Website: slack
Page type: stored-credit-cards
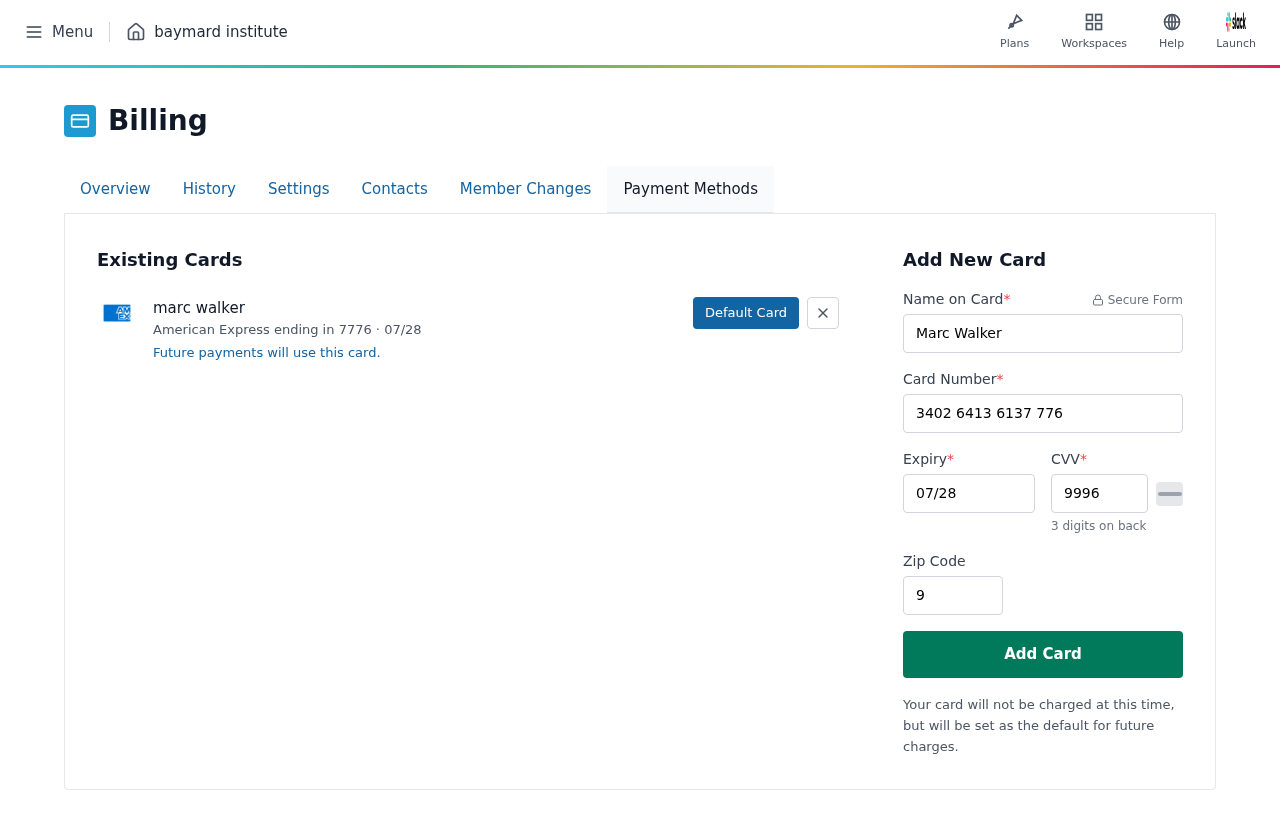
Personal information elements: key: PII_CARD_CVV
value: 9996
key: PII_CARD_EXPIRY
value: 07/28
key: PII_CARD_EXPIRY_MONTH
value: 07
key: PII_CARD_EXPIRY_YEAR
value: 28
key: PII_CARD_LAST4
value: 7776
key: PII_CARD_NUMBER
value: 3402 6413 6137 776
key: PII_CARD_TYPE
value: American Express
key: PII_FULLNAME
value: marc walker
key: PII_FULLNAME
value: Marc Walker
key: PII_POSTCODE
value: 91916